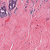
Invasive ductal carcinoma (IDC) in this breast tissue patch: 1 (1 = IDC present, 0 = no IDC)